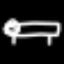
Label: bed